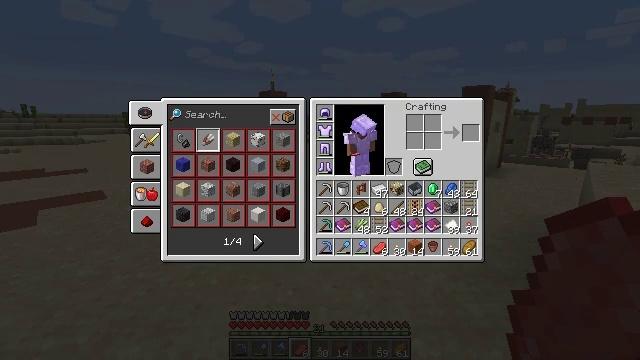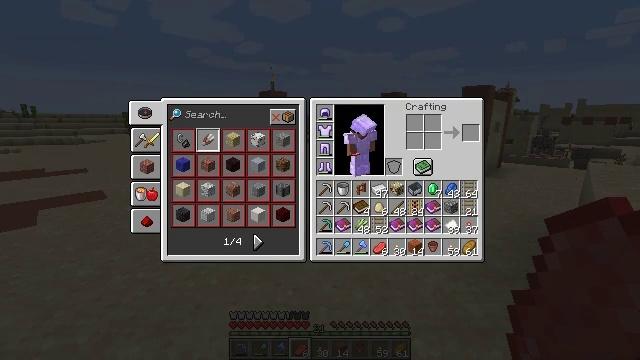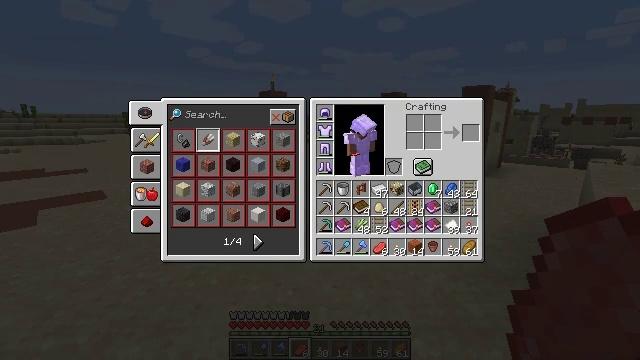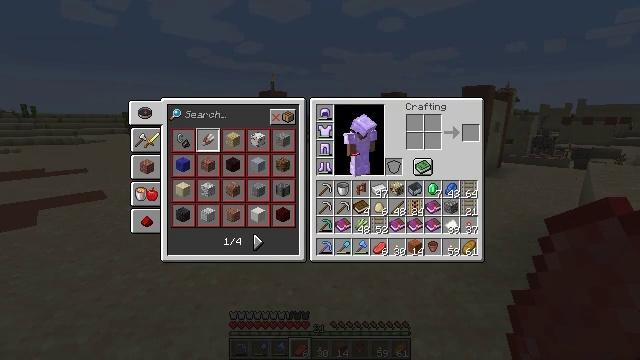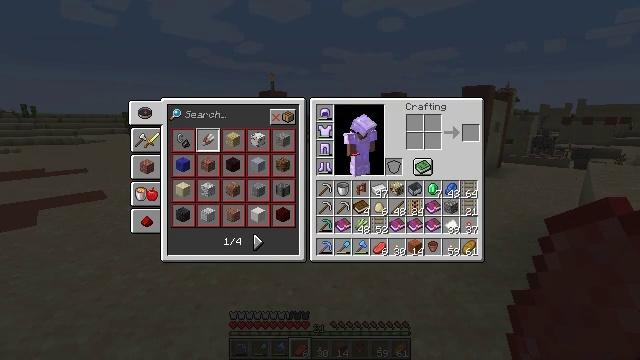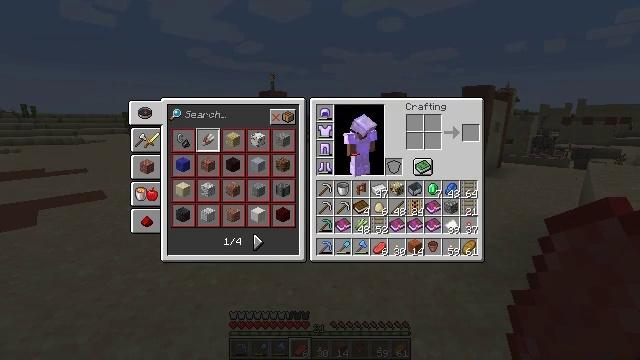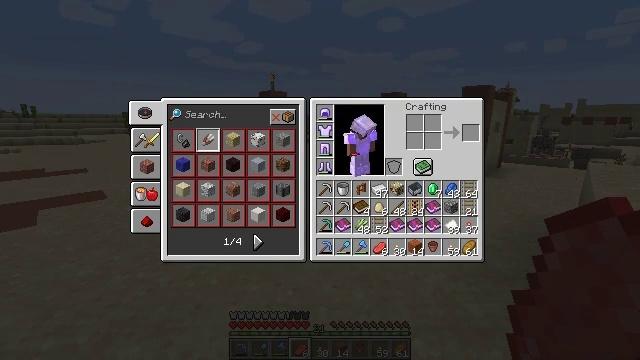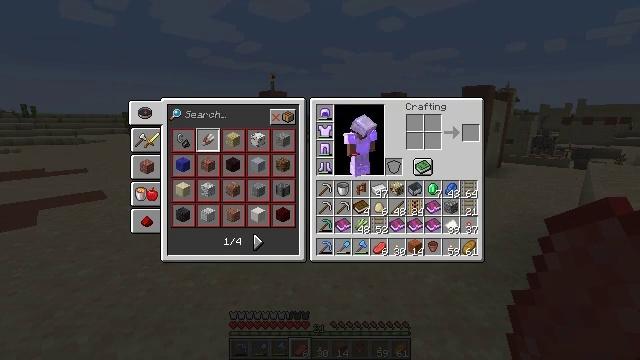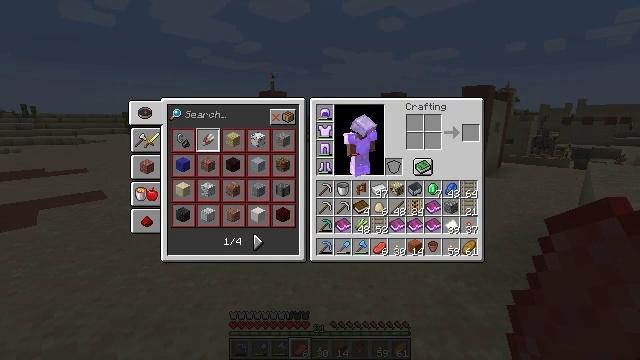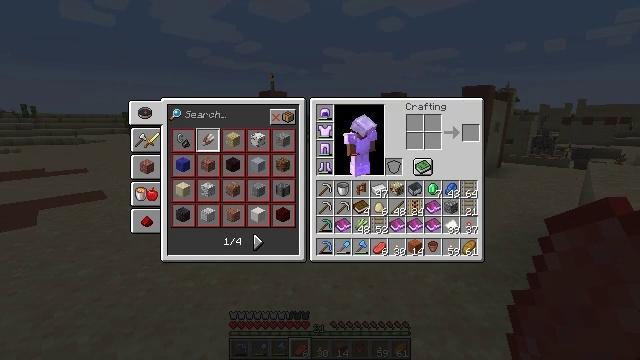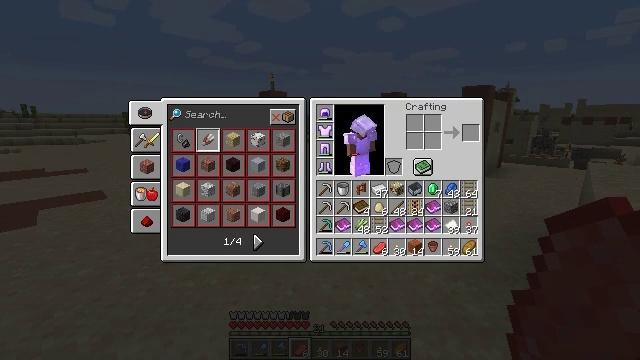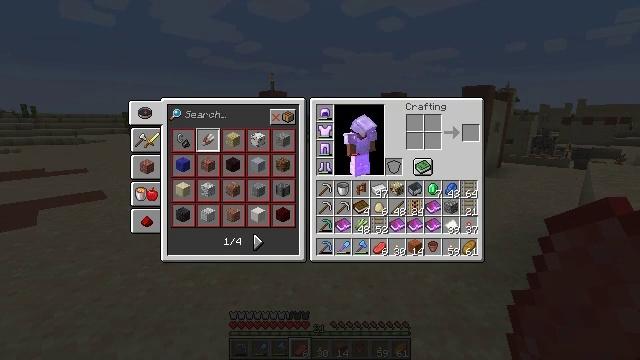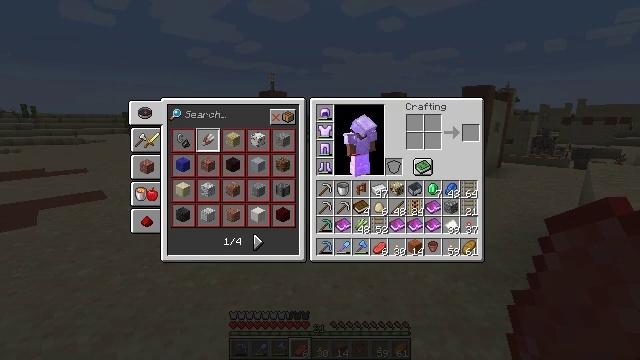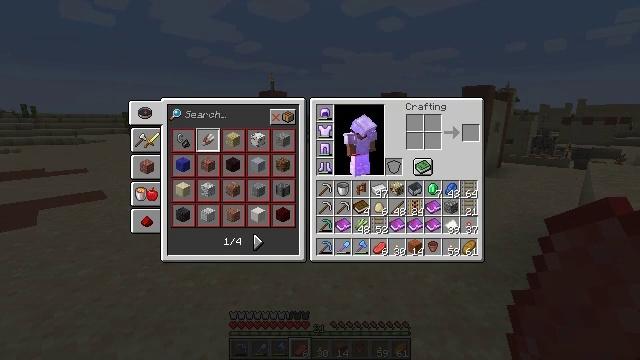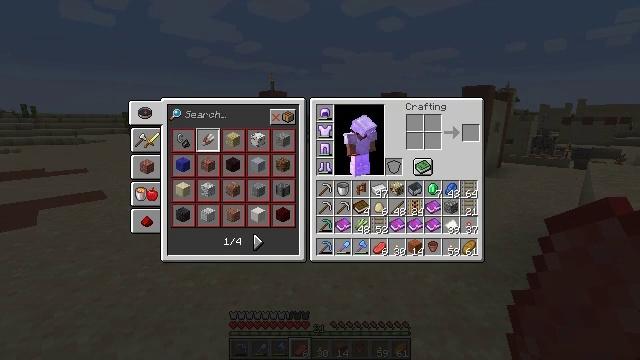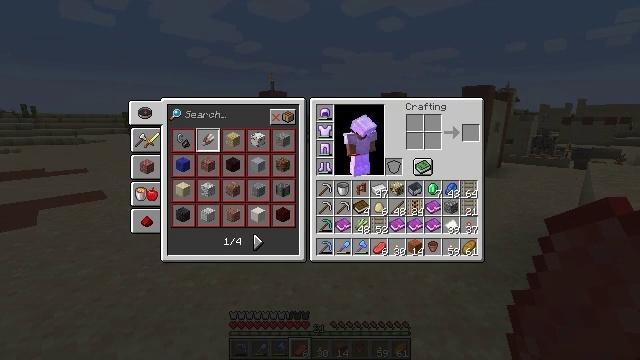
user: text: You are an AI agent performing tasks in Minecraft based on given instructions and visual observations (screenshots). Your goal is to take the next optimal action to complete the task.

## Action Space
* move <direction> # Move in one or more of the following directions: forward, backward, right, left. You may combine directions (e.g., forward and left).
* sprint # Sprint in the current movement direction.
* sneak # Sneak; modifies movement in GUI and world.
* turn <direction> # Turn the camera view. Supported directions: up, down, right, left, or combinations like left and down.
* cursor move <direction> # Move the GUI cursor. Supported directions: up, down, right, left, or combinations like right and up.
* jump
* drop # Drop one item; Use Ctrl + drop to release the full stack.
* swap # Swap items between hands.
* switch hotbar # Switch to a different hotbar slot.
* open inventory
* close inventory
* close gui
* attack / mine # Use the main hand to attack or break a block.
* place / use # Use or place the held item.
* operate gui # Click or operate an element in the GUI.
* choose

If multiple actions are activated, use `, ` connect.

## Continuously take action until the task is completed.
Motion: motion action
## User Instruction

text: Pick up the acacia fence after mining.
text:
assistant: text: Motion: cursor move left
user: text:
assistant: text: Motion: no_op
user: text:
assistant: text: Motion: no_op
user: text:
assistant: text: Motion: no_op
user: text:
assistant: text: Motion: no_op
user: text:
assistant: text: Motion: no_op
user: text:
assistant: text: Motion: no_op
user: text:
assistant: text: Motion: no_op
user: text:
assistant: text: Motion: no_op
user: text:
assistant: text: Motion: no_op
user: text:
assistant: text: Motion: no_op
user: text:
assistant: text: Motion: no_op
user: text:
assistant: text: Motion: cursor move left
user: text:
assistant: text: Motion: cursor move left
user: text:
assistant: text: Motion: no_op
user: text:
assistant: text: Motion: no_op
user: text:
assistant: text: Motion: no_op
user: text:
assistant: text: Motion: no_op
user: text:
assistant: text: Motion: no_op
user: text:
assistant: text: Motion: no_op
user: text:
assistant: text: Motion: cursor move left
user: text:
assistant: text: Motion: cursor move left
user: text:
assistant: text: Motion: cursor move left and up
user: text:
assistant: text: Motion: cursor move left and up
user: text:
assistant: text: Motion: cursor move left and up
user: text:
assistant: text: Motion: cursor move left and up
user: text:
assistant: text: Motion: no_op
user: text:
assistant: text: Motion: no_op
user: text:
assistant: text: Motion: no_op
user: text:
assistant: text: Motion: no_op